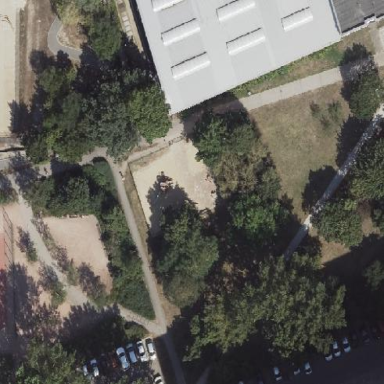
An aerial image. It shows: Playground area for leisure land.